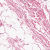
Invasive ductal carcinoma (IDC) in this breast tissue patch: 0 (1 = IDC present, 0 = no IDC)